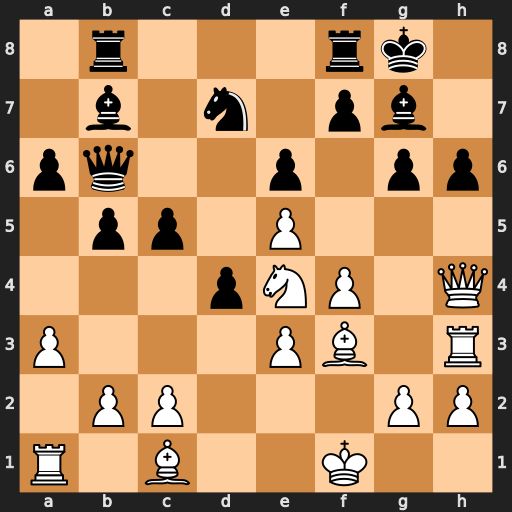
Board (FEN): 1r3rk1/1b1n1pb1/pq2p1pp/1pp1P3/3pNP1Q/P3PB1R/1PP3PP/R1B2K2
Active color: w
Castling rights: -
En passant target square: -
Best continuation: Nf6+ Nxf6 exf6